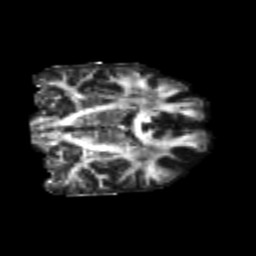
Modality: FA
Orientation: coronal
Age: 22
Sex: male
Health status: healthy
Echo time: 0.074 s